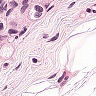
Metastatic tissue present: yes